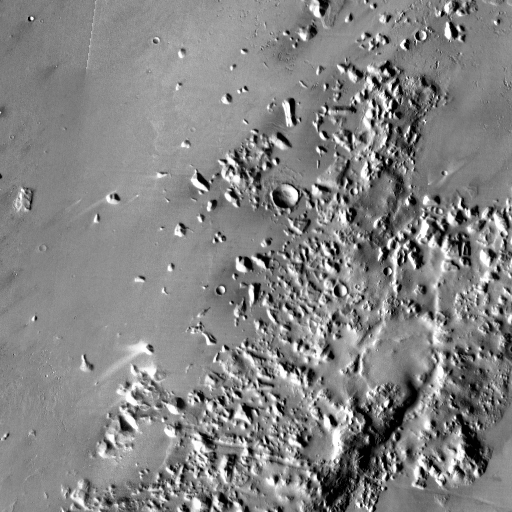
Crater classes present: Background, Other, Layered, Buried